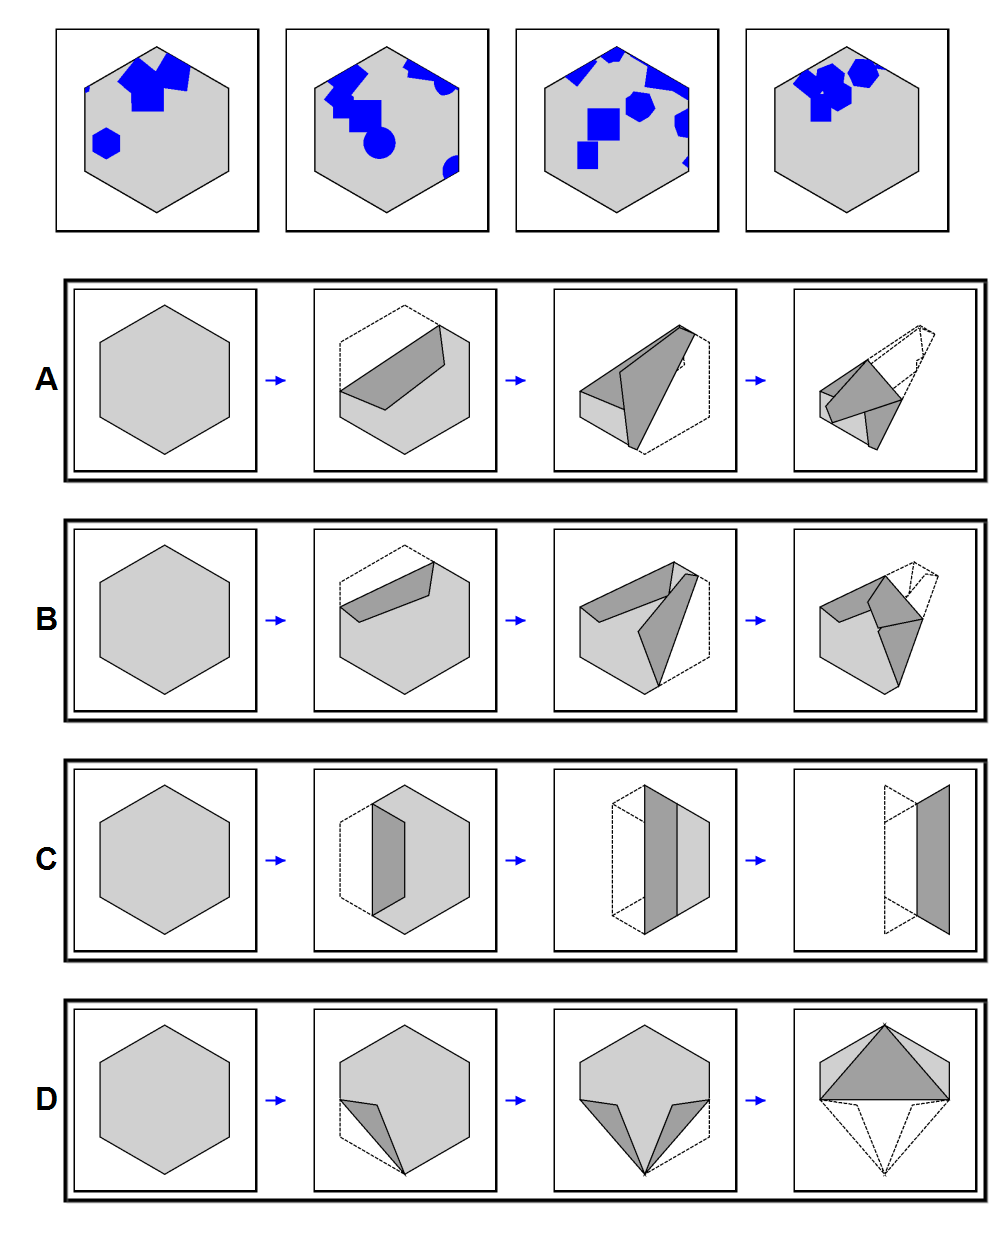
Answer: B